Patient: sex M, age 74
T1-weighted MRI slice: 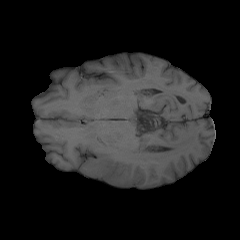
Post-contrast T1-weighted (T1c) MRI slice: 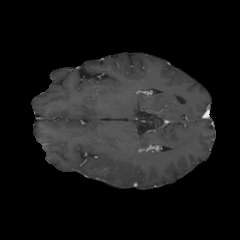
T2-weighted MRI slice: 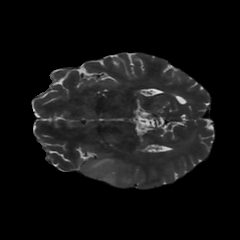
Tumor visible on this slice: yes
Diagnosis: Astrocytoma, IDH-wildtype
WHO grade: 3